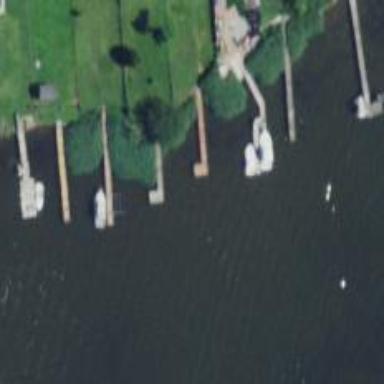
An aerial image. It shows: Man-made pier.